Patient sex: F
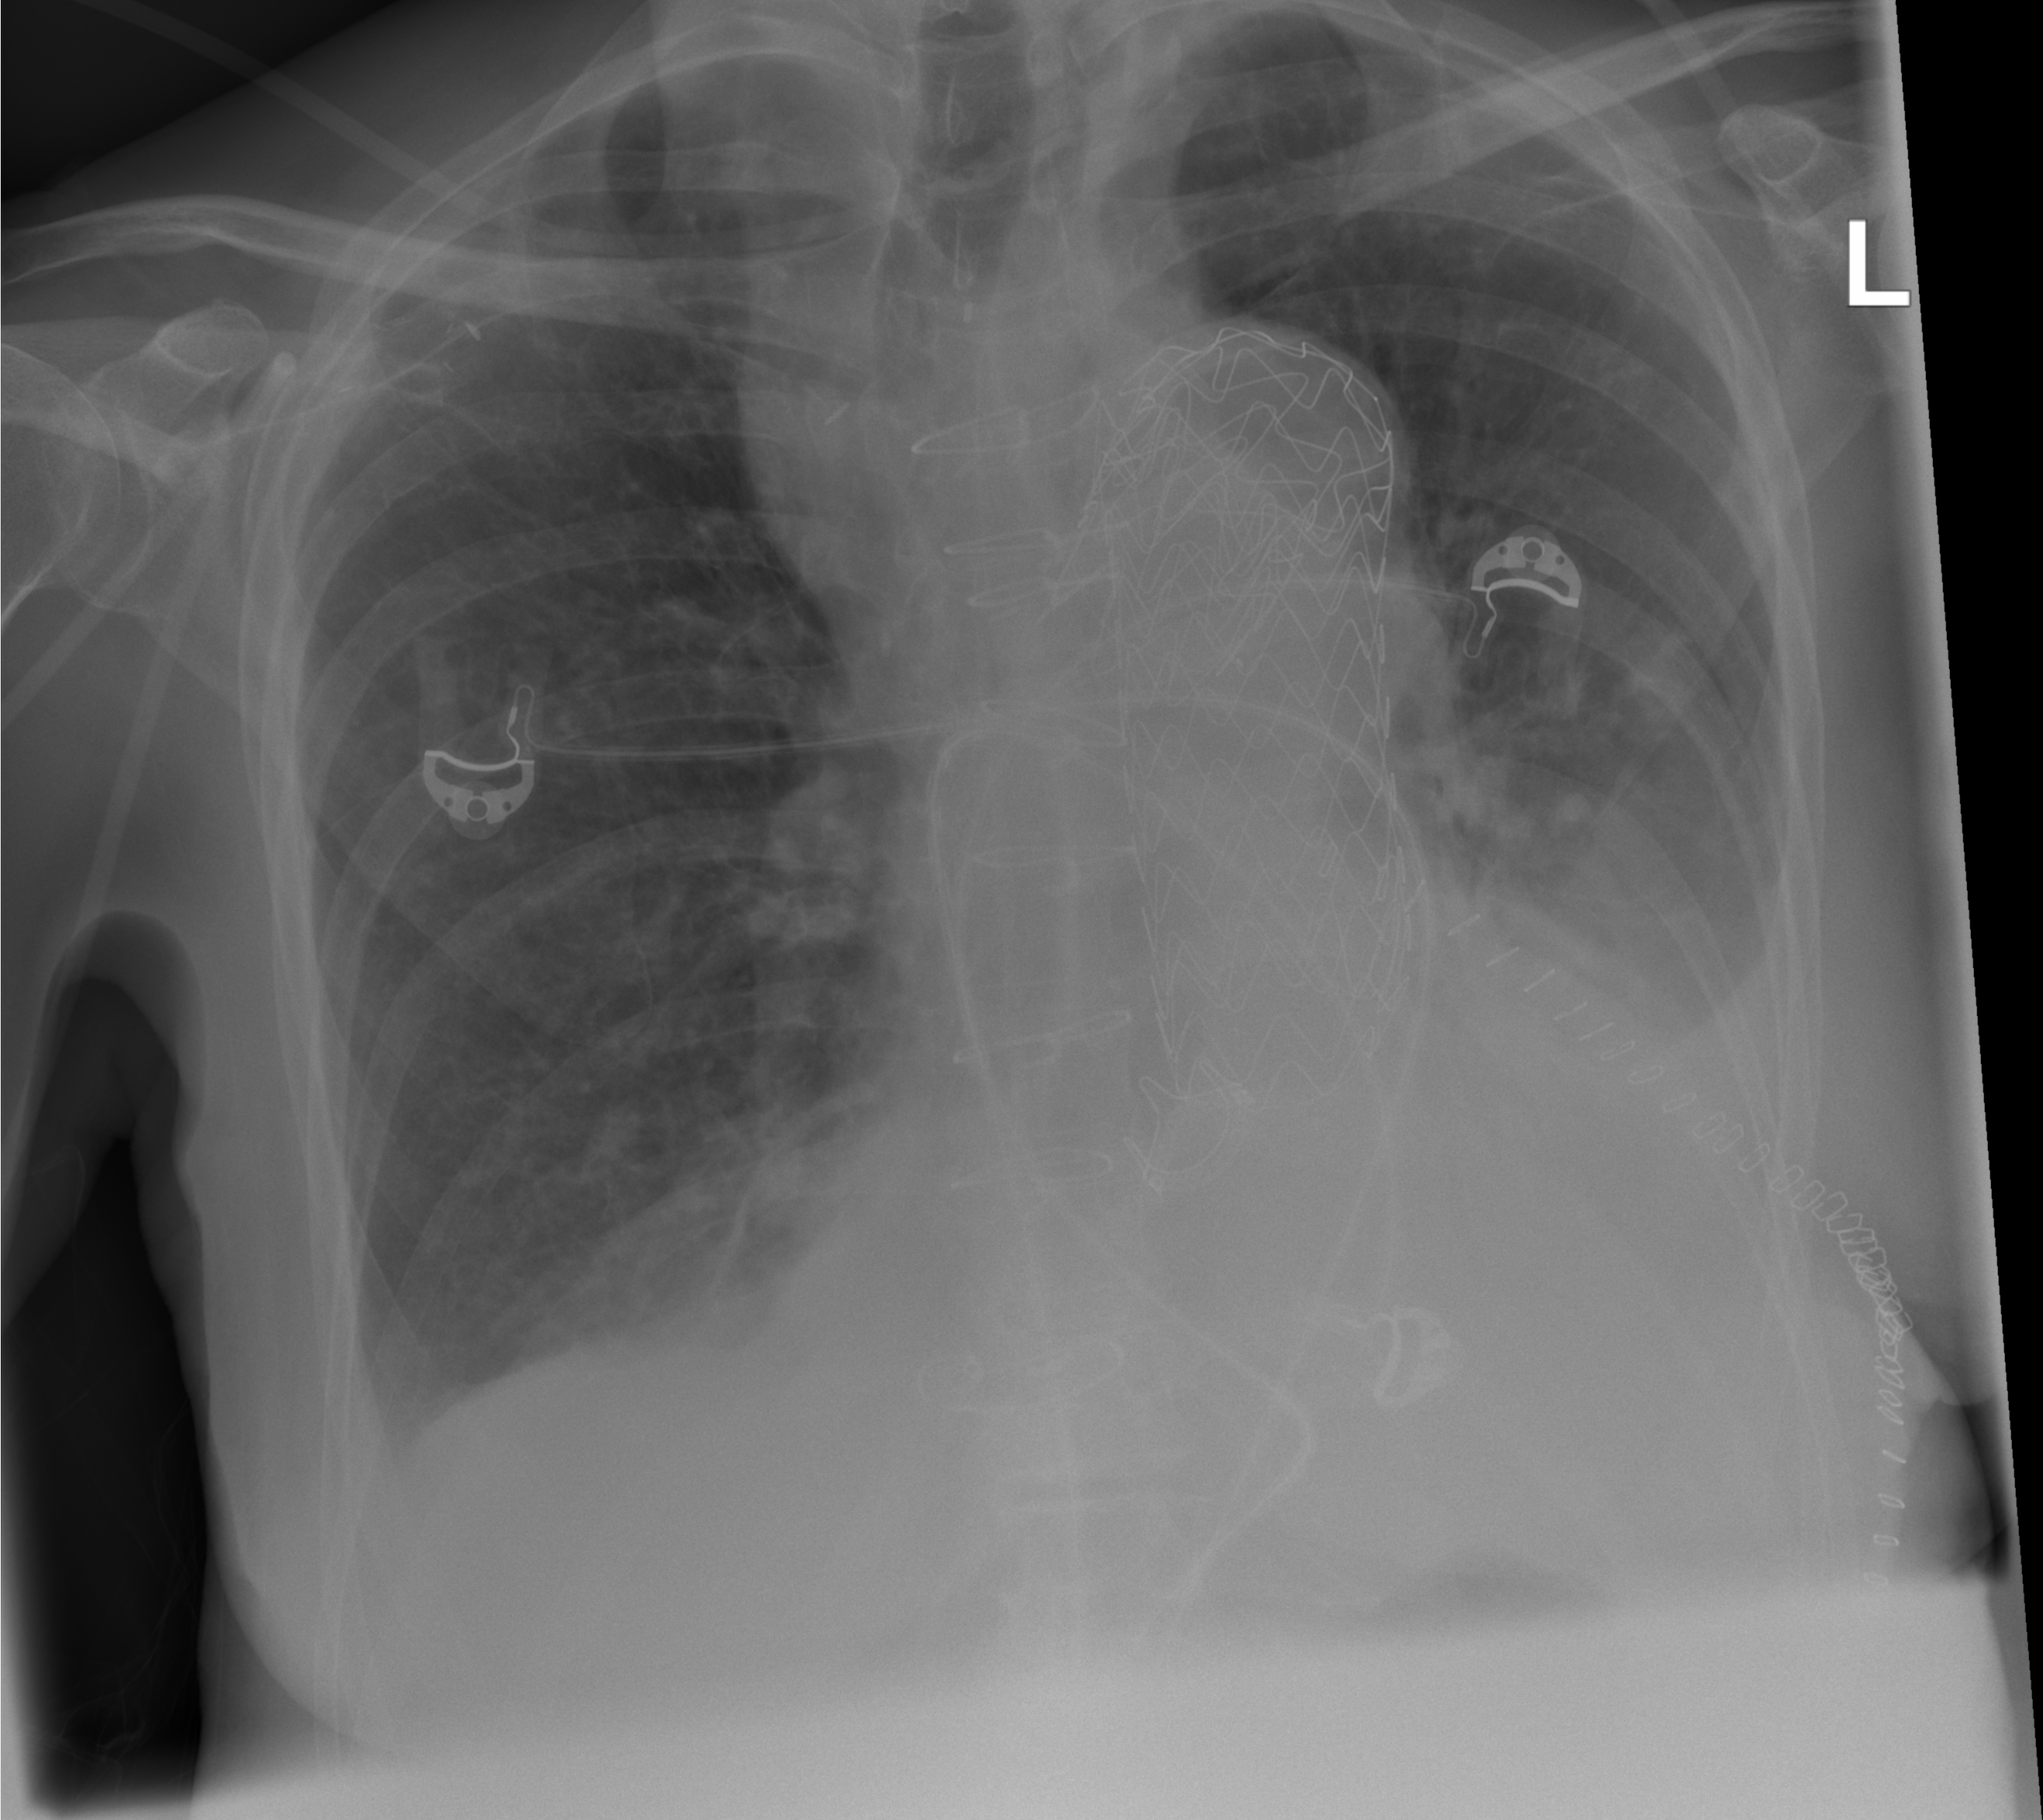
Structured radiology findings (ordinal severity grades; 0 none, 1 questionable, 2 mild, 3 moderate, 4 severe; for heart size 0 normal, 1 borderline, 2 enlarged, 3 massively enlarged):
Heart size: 2
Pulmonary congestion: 0
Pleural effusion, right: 1
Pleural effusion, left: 2
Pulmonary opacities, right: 0
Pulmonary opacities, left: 0
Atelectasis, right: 2
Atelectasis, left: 2